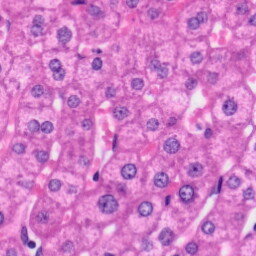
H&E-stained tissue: Liver